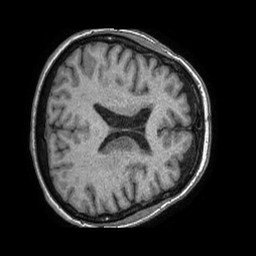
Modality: T1w
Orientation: axial
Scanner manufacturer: philips
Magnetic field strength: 1.5 T
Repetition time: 0.007796 s
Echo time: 0.00363 s